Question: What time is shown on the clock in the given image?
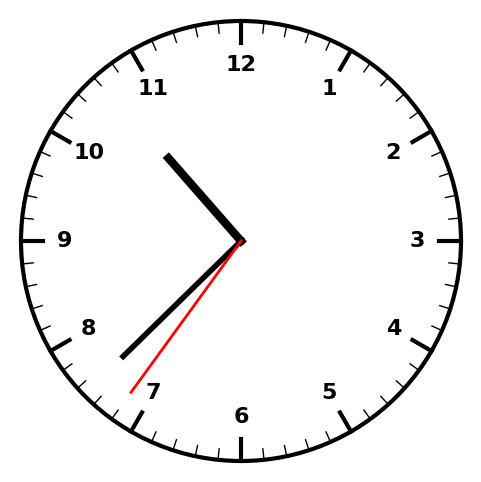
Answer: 10:37:36